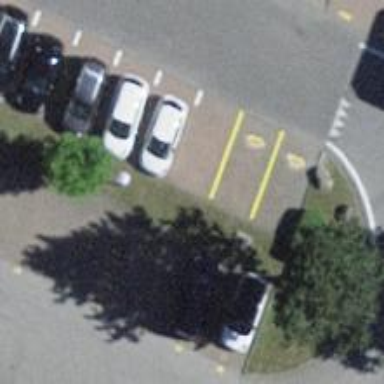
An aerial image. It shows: Charging station.